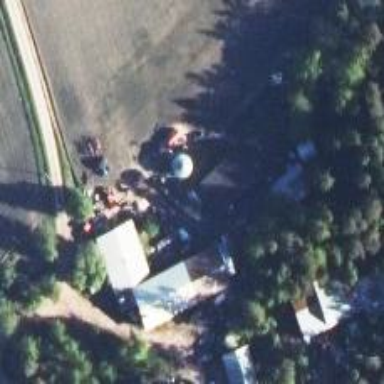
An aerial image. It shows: Farm.